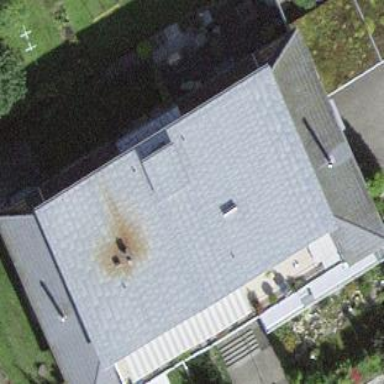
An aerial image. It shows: Building with flat roof.